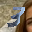
Label: 3